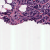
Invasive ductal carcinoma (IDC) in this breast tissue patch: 1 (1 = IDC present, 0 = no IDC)